Interaction volume radius: 10 \u00c5
Interaction volume height: 10 \u00c5
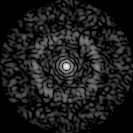
Disorder parameter: 0.8061